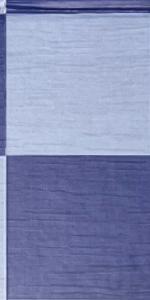
Label: Empty